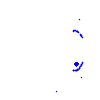
Particle: proton